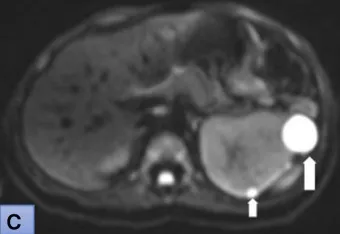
The lesion have restricted diffusion (C) and low ADC values (0.6 x 10-3 mm2/sec).
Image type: radiology (mri)